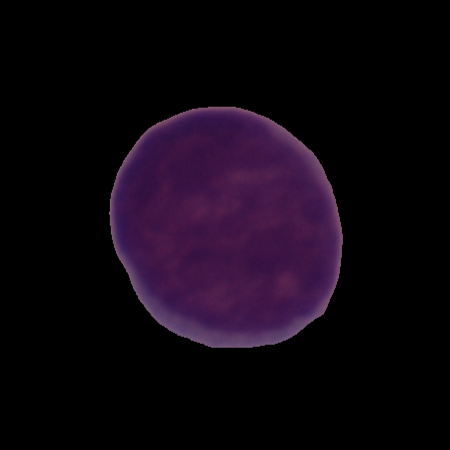
Label: cancer